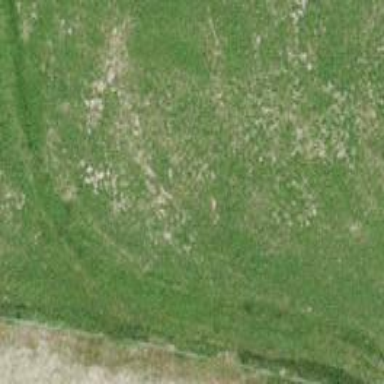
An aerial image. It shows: Grass track road with grade 5 tracktype.